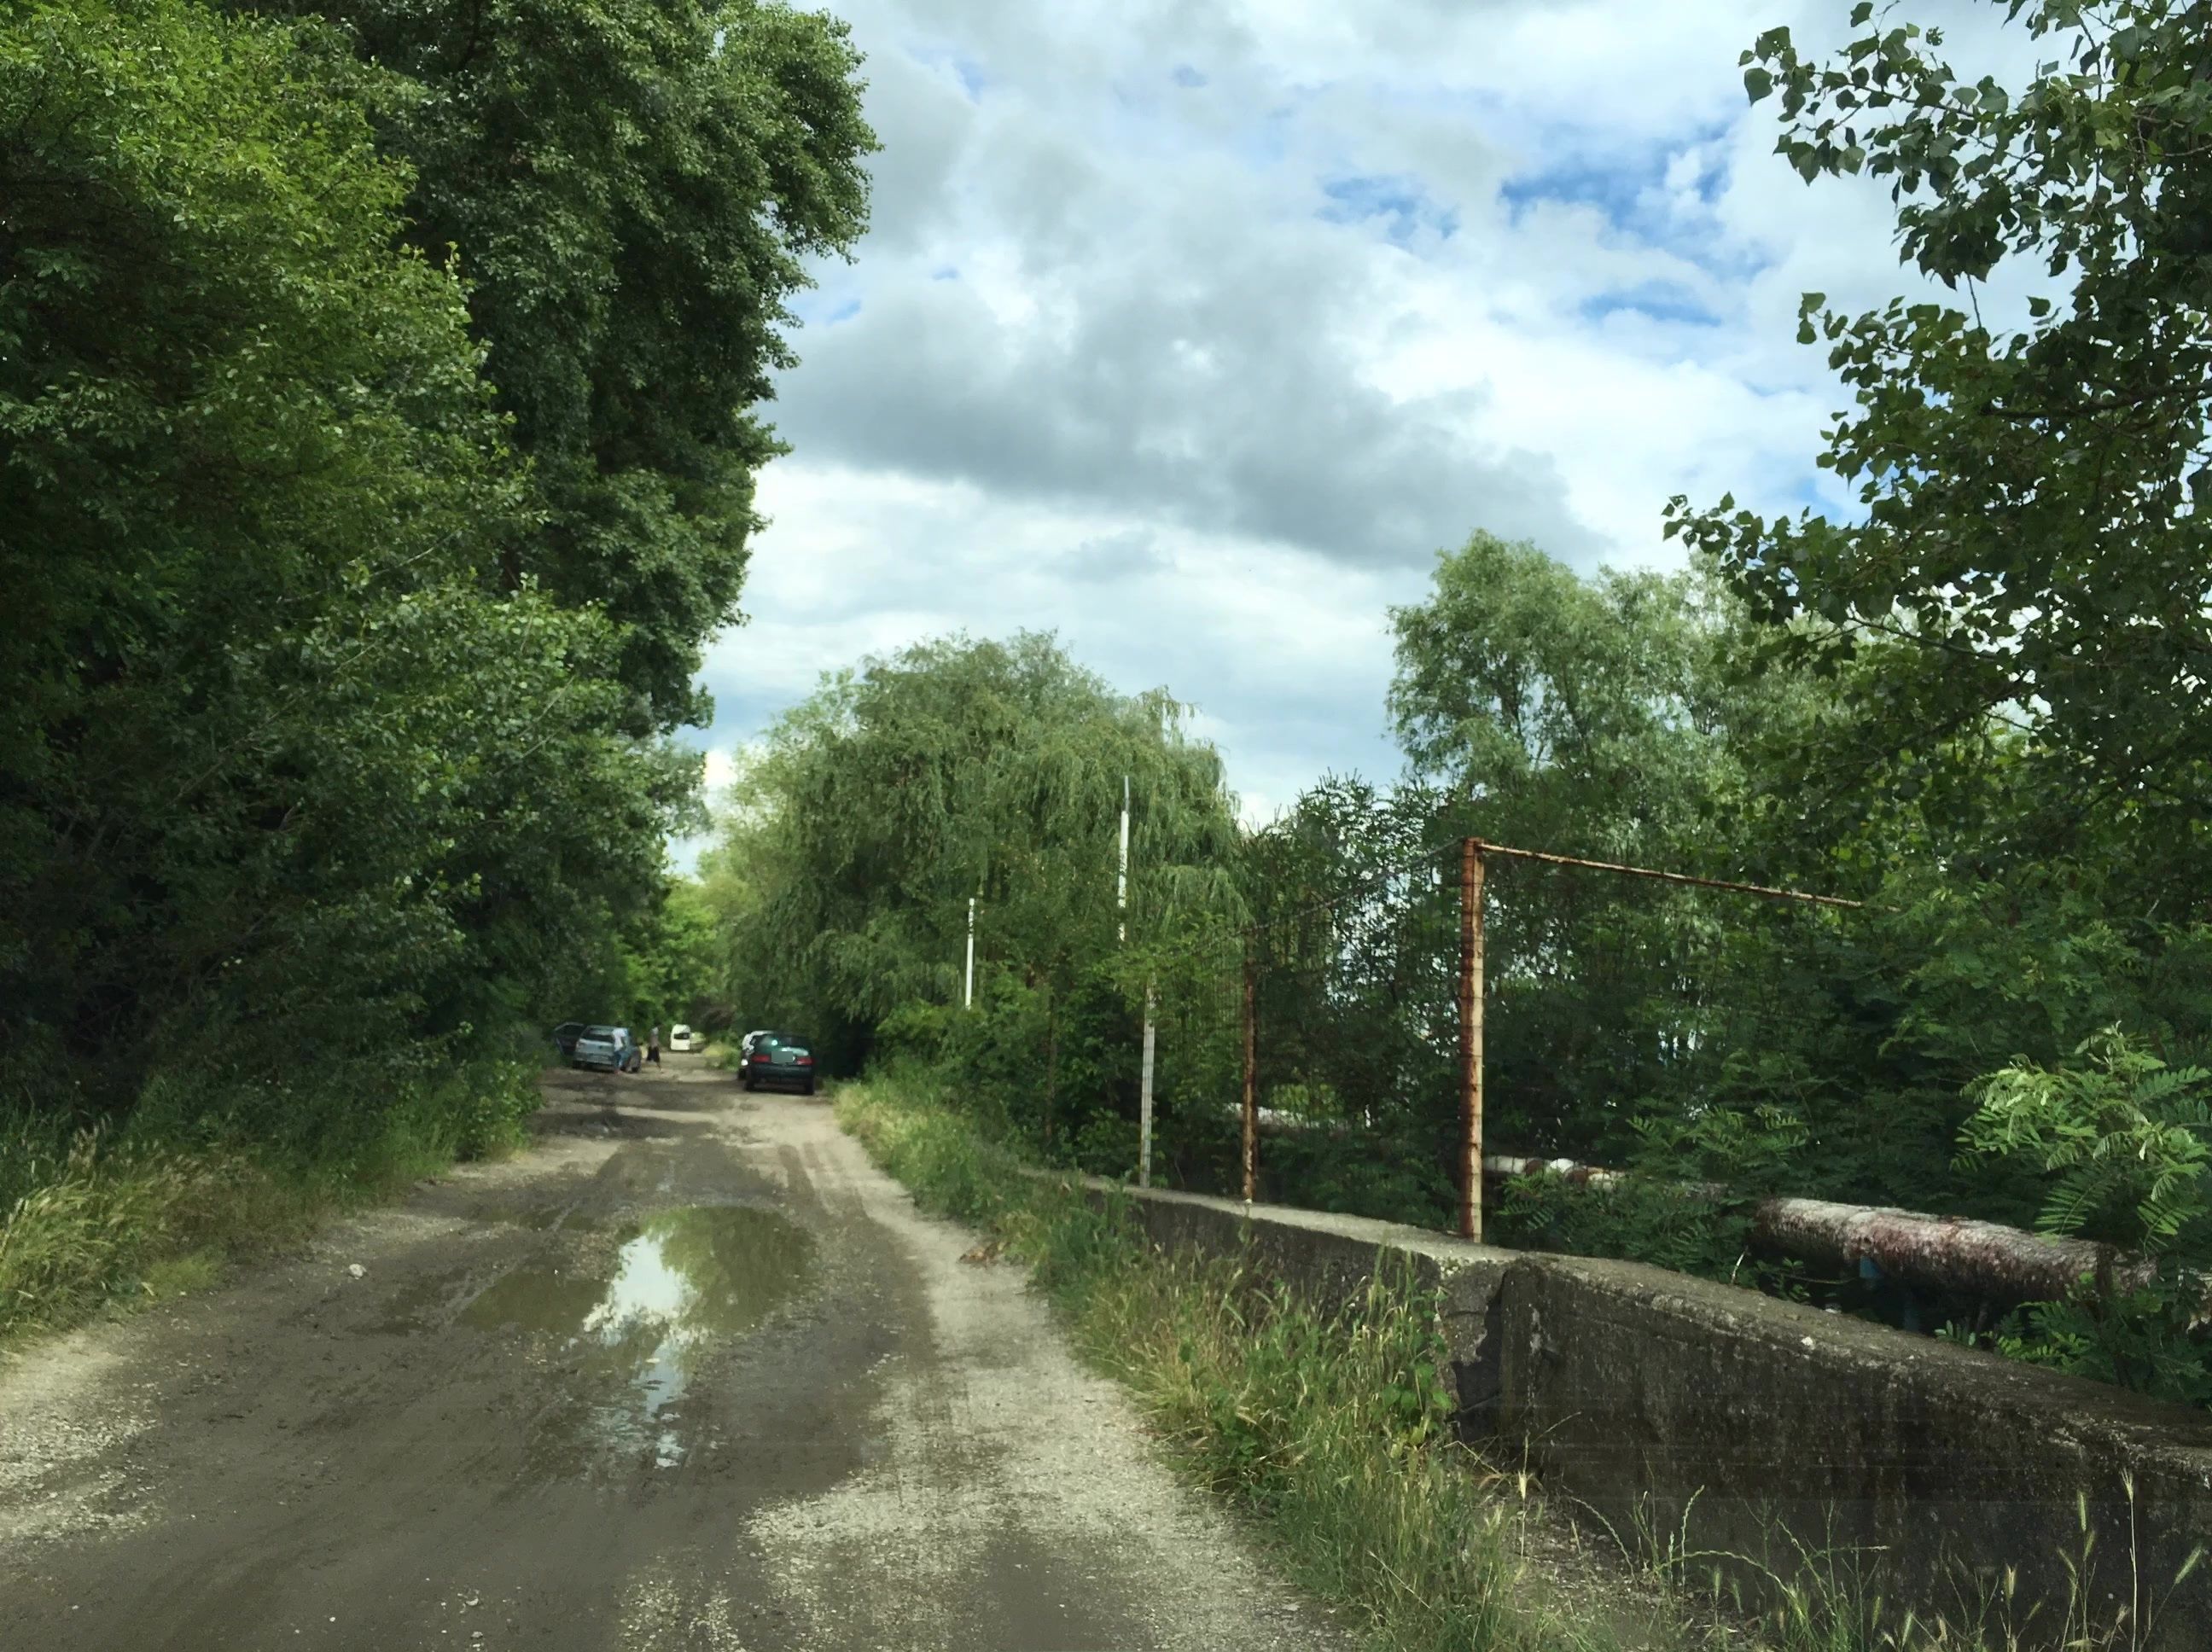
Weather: cloudy
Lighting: day
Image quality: slightly poor
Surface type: walking surface
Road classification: service, track
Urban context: urban centre
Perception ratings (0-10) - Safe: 2.48, Lively: 0.94, Beautiful: 6.89, Boring: 6.4, Depressing: 7.09, Wealthy: 1.27